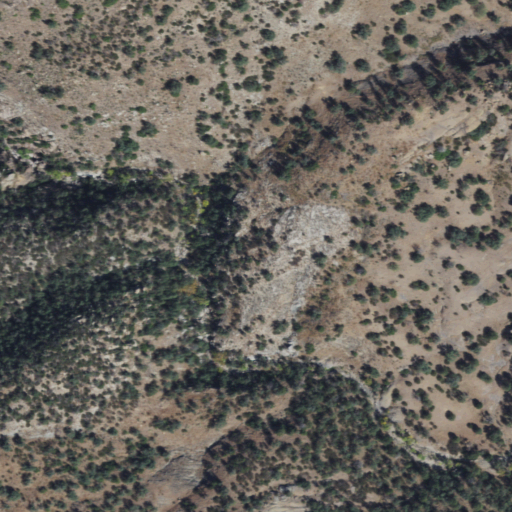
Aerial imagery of valley in Arizona named Walker Canyon containing shrub, evergreen forest, and grassland